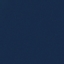
Land use / land cover class: SeaLake